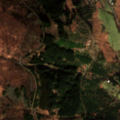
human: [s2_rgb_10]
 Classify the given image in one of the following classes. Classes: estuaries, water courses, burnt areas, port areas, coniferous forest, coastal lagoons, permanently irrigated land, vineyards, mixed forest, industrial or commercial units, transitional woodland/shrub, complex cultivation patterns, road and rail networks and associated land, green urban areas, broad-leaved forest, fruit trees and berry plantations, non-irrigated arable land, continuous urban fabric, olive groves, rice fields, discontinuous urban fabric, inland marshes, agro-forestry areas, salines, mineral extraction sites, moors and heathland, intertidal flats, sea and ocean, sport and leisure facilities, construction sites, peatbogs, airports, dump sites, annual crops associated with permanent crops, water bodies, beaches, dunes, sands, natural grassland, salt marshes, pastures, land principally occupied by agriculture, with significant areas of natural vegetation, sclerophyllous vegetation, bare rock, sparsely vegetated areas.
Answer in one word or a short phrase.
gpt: land principally occupied by agriculture, with significant areas of natural vegetation, coniferous forest, moors and heathland, transitional woodland/shrub, peatbogs